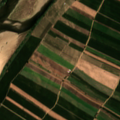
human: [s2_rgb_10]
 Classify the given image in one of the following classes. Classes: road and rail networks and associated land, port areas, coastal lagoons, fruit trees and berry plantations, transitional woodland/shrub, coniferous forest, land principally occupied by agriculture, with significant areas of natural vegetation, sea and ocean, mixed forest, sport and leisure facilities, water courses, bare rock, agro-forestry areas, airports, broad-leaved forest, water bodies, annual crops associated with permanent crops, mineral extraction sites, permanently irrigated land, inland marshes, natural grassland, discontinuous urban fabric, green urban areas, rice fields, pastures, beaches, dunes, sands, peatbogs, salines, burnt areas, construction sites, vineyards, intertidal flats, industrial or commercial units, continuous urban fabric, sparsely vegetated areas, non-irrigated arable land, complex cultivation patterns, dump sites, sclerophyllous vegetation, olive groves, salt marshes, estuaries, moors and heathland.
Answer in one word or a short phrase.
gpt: permanently irrigated land, complex cultivation patterns, beaches, dunes, sands, water courses